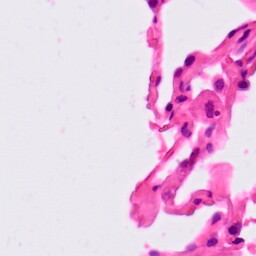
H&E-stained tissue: Lung